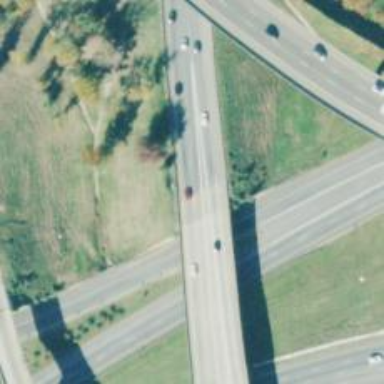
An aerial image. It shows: Bridge on motorway link.